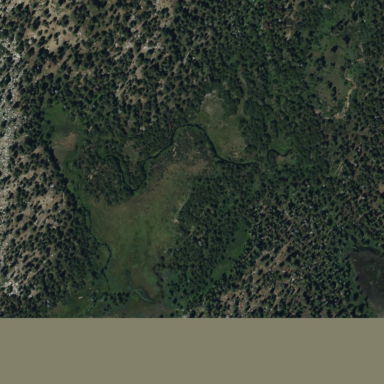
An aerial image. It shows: Wet meadow with woodland vegetation.